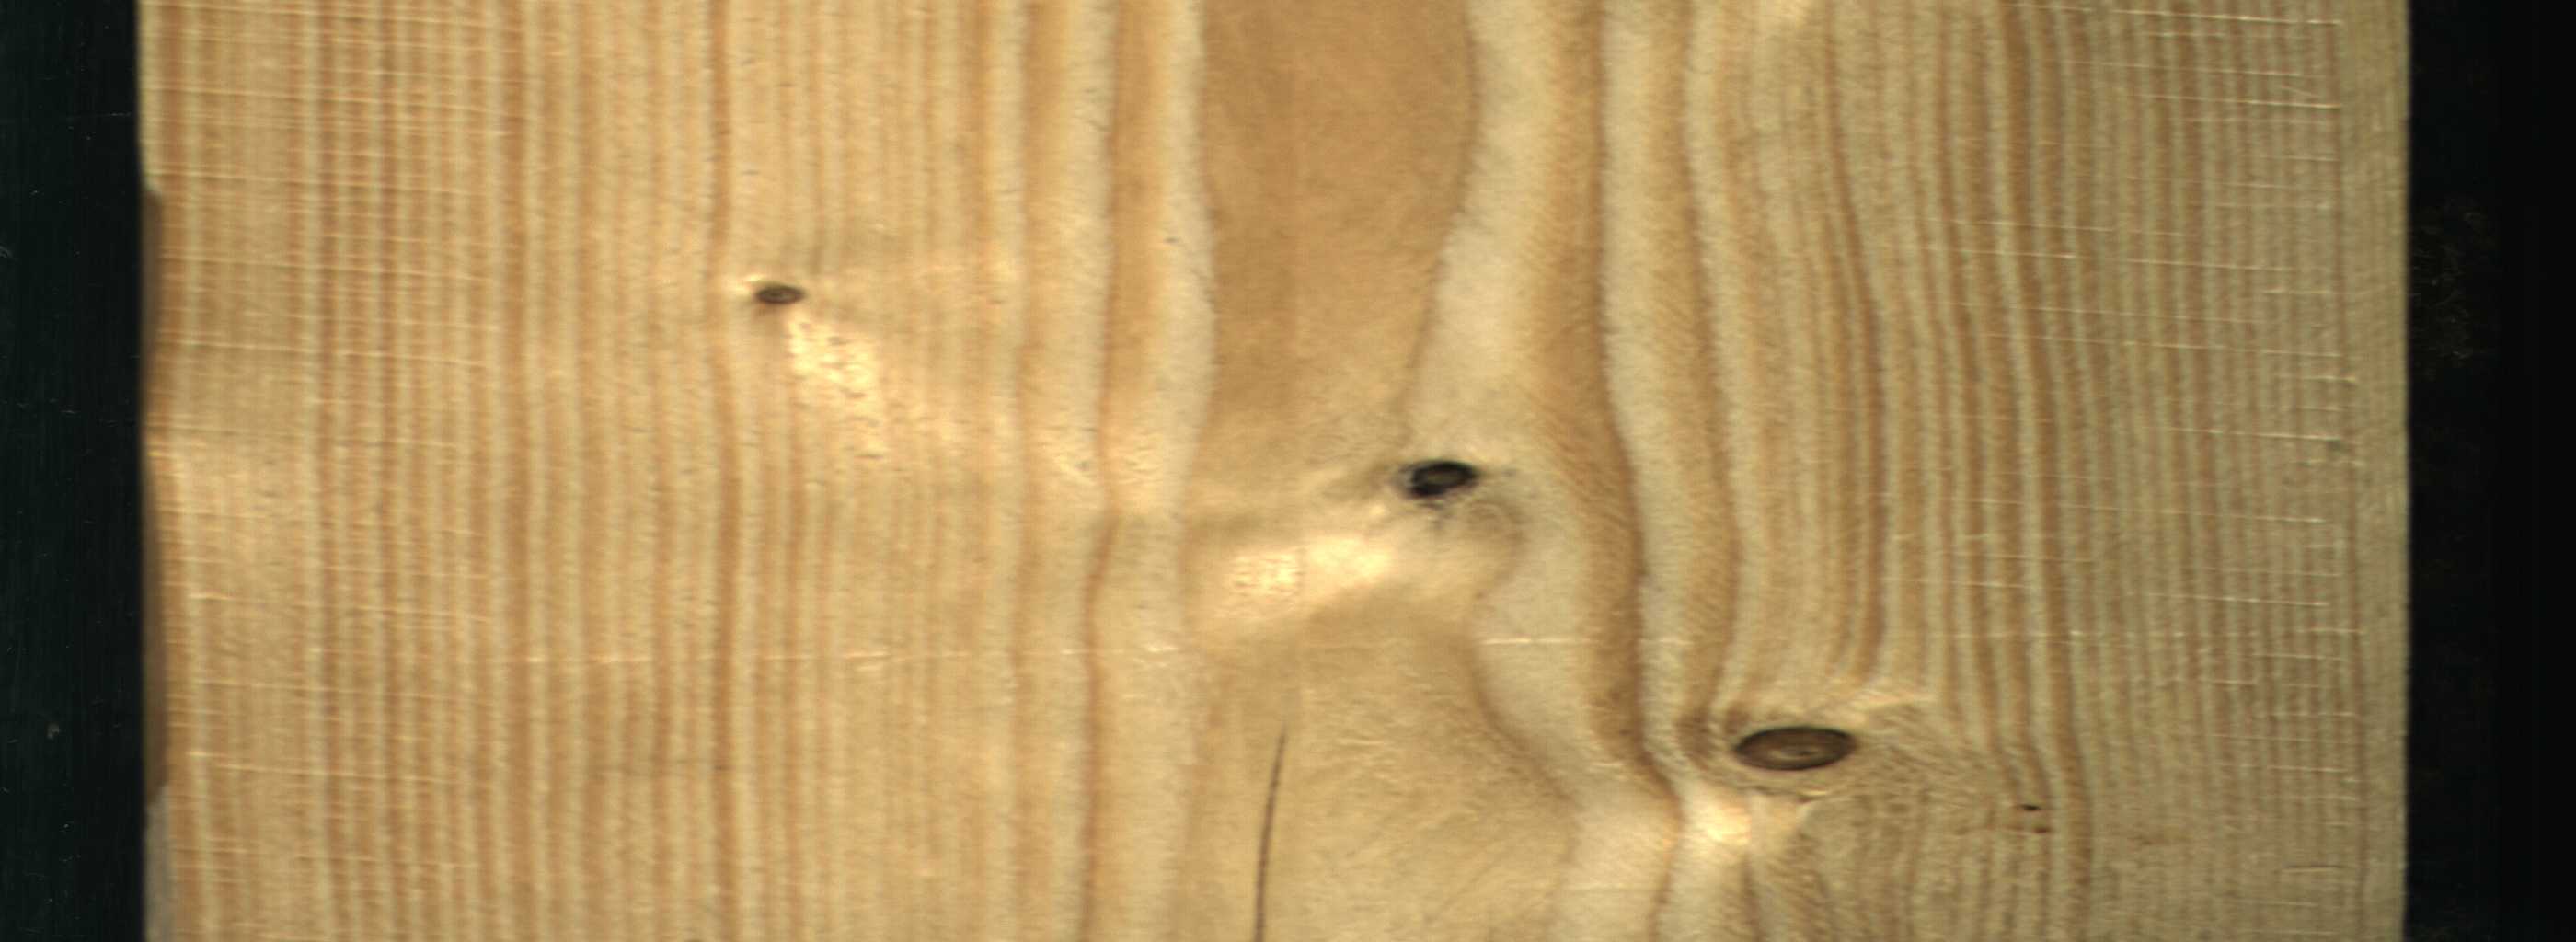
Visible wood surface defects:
Crack
Dead_Knot
Dead_Knot
Live_Knot